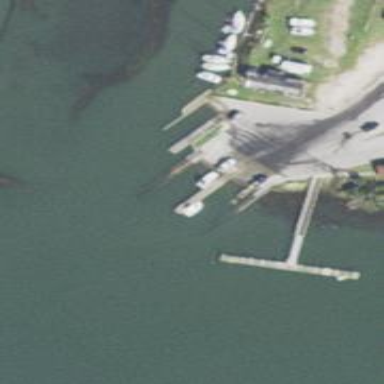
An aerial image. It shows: Man-made pier.